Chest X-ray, PA view. Patient: 40 years old, sex F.
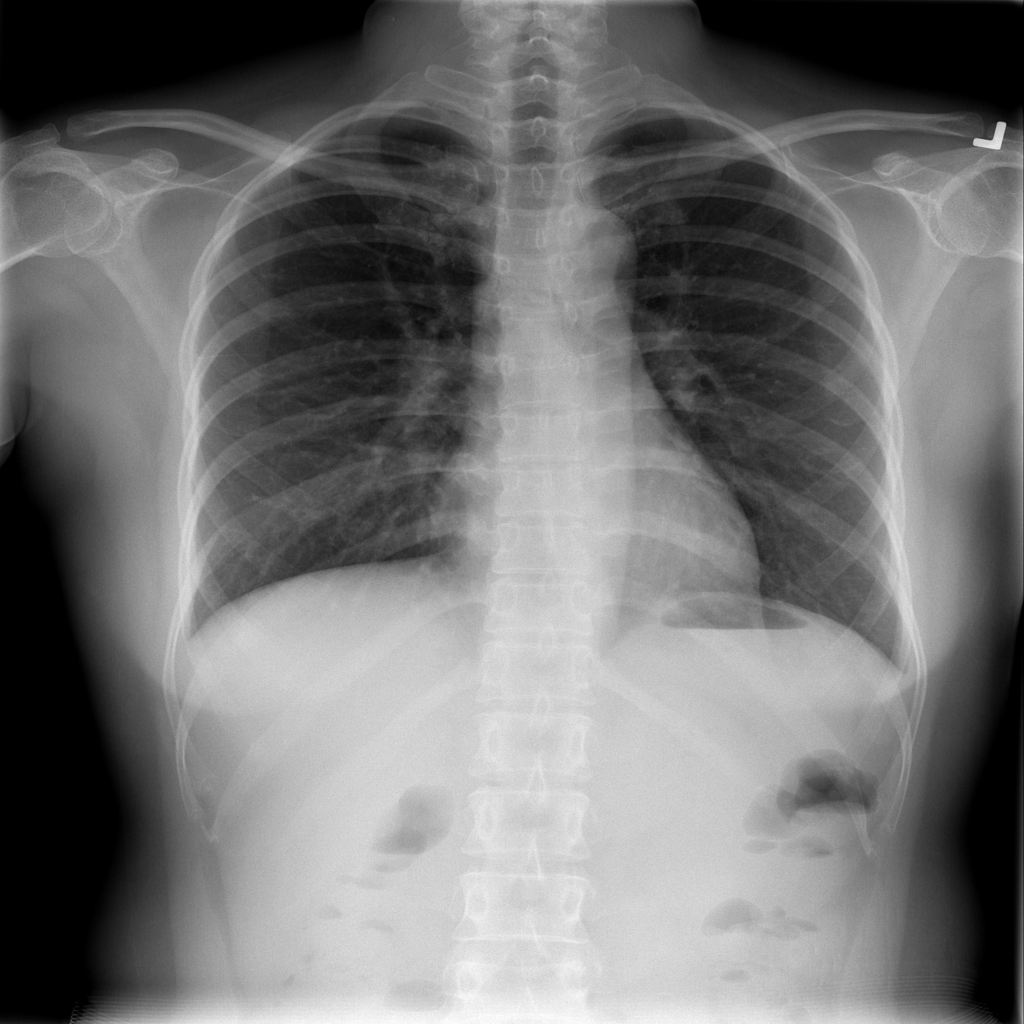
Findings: No Finding